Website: apple
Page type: billing-address
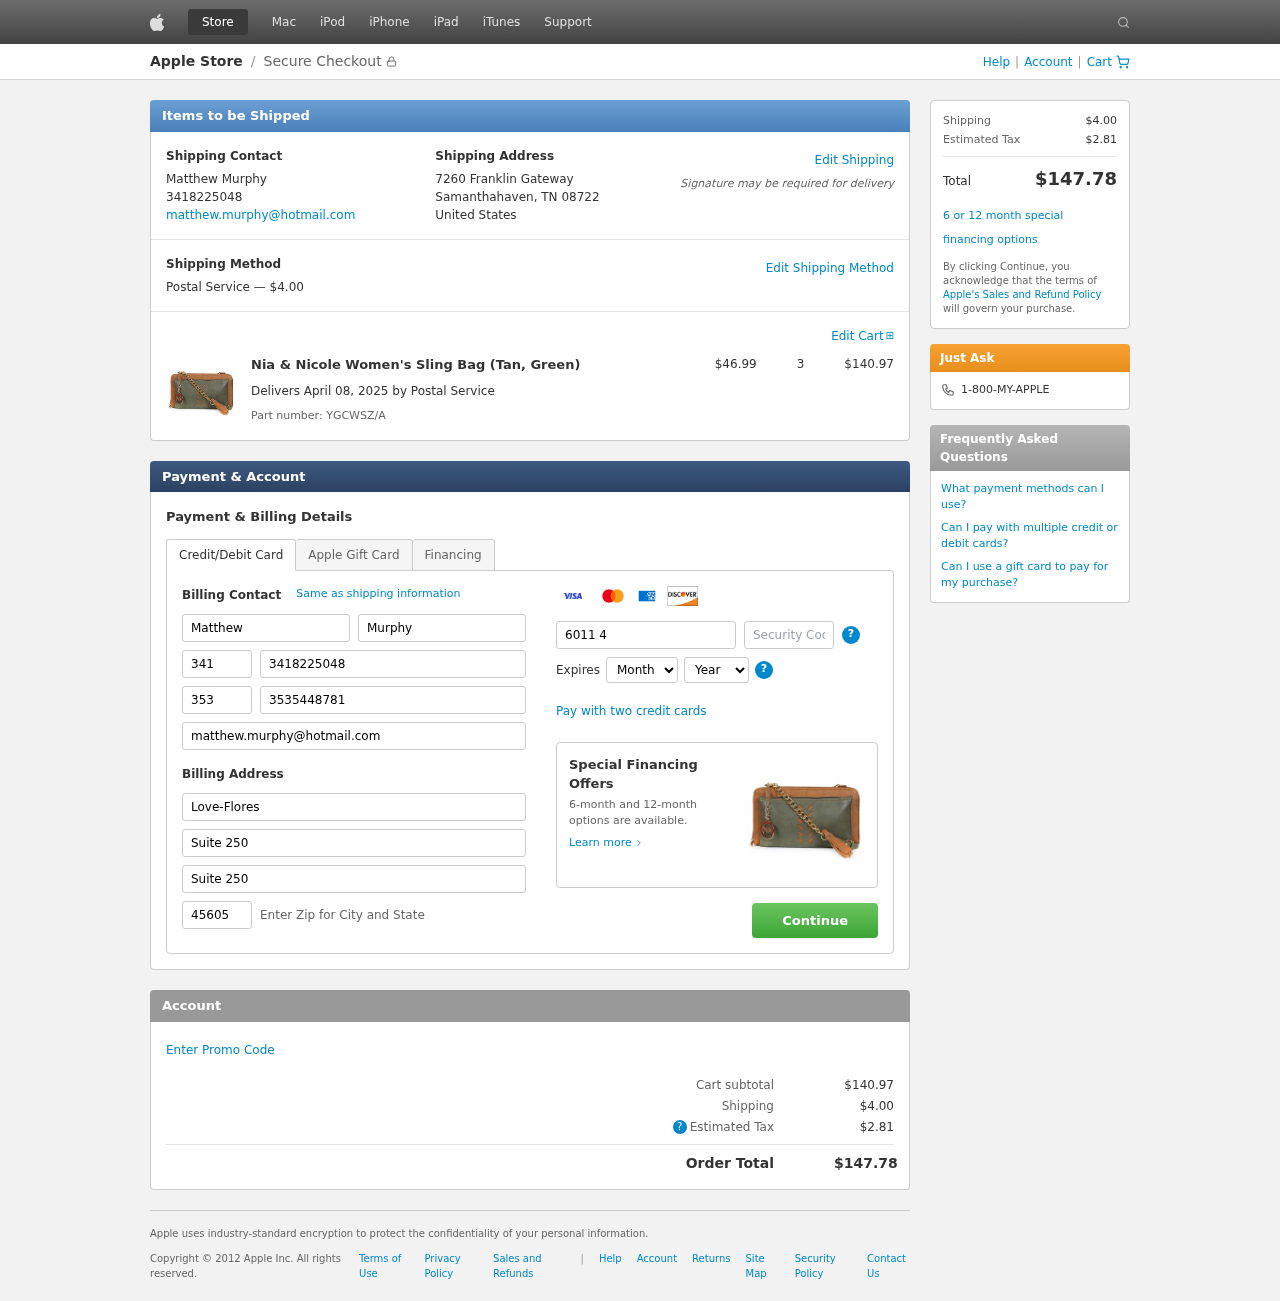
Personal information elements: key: PII_CARD_CVV
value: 483
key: PII_CARD_EXPIRY_MONTH
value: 04
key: PII_CARD_EXPIRY_YEAR
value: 30
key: PII_CARD_NUMBER
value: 6011 4183 2139 6408
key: PII_CITY_STATE_ZIP
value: Samanthahaven, TN 08722
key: PII_COMPANY
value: Love-Flores
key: PII_COUNTRY
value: United States
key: PII_EMAIL
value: matthew.murphy@hotmail.com
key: PII_FIRSTNAME
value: Matthew
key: PII_FULLNAME
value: Matthew Murphy
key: PII_LASTNAME
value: Murphy
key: PII_PHONE
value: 3418225048
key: PII_PHONE_ALT
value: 3535448781
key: PII_PHONE_ALT_AREA
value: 353
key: PII_PHONE_AREA
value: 341
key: PII_POSTCODE2
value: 45605
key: PII_STREET
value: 7260 Franklin Gateway
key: PII_STREET2
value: Suite 250
Product elements: key: PRODUCT1_NAME
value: Nia & Nicole Women's Sling Bag (Tan, Green)
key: PRODUCT1_PRICE
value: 46.99
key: PRODUCT1_QUANTITY
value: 3
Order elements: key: ORDER_SHIPPING_COST
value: $4.00
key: ORDER_SUBTOTAL
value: $140.97
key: ORDER_DELIVERY_DATE
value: April 08, 2025
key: ORDER_PART_NUMBER
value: YGCWSZ/A
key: ORDER_TAX
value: $2.81
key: ORDER_TOTAL
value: $147.78